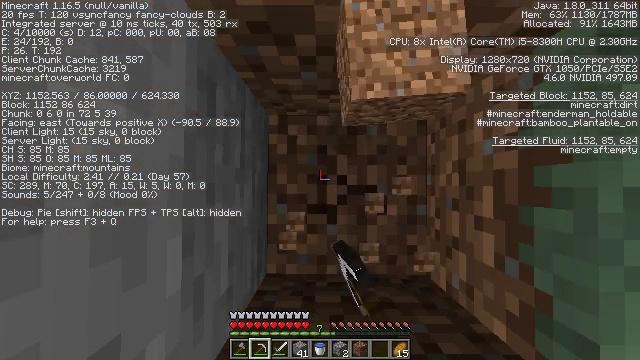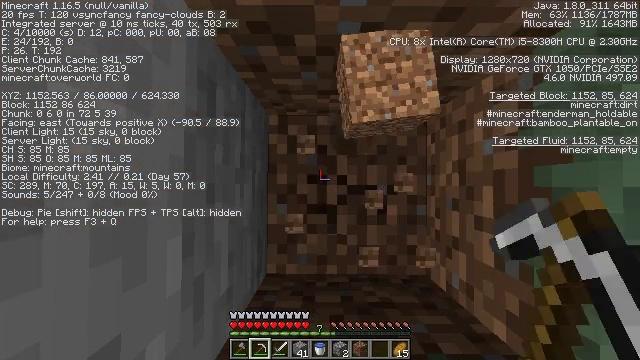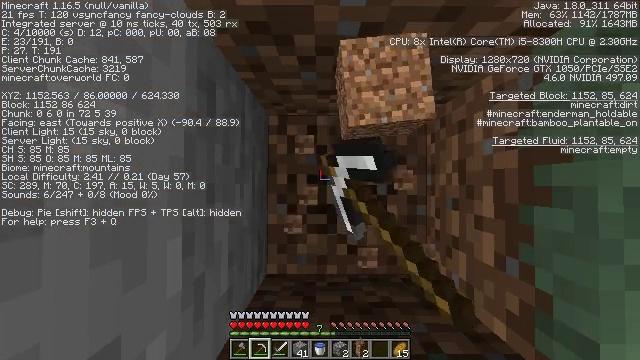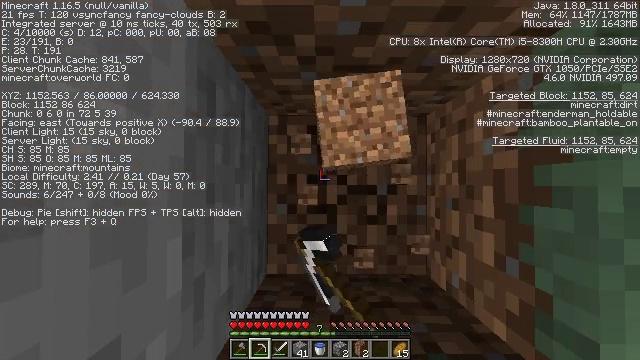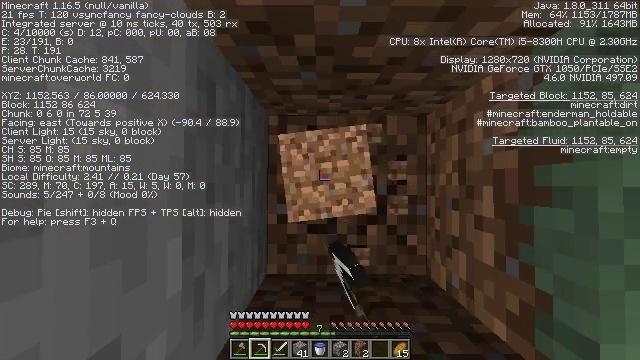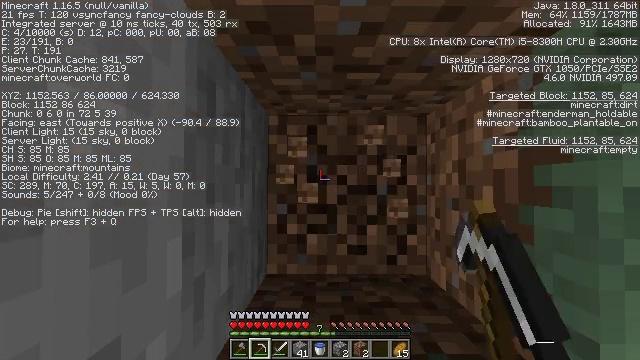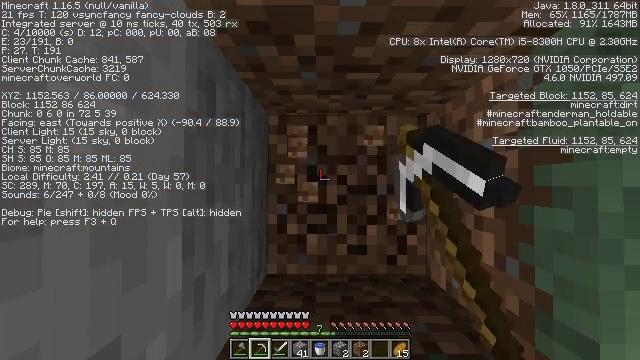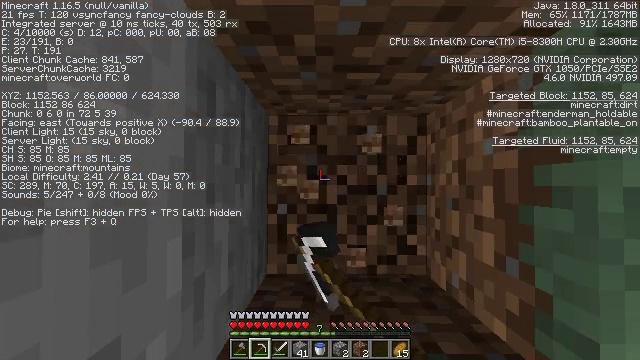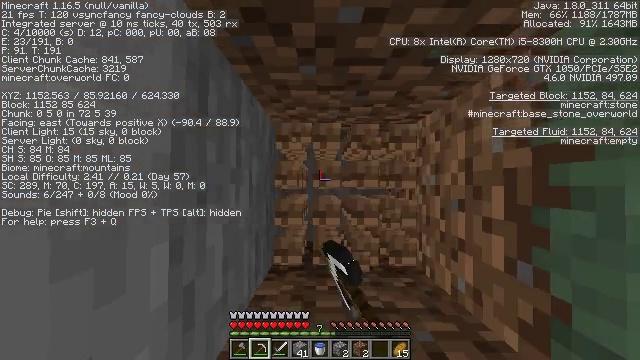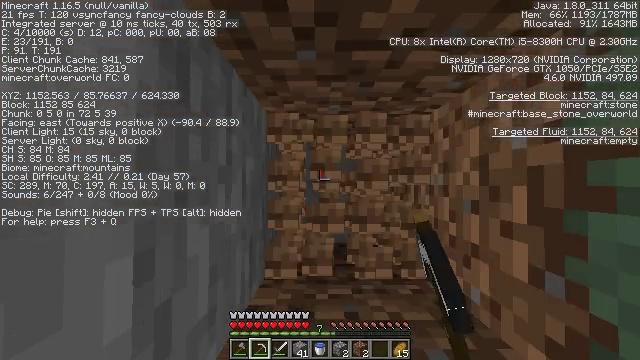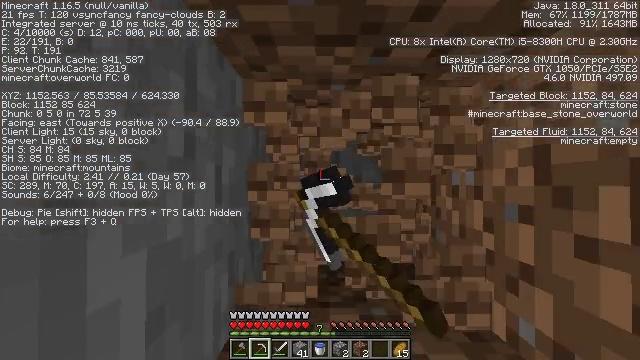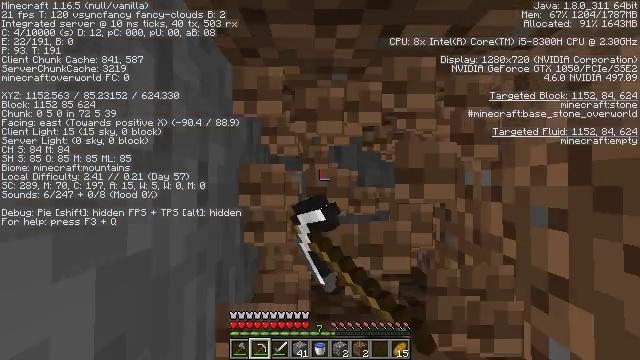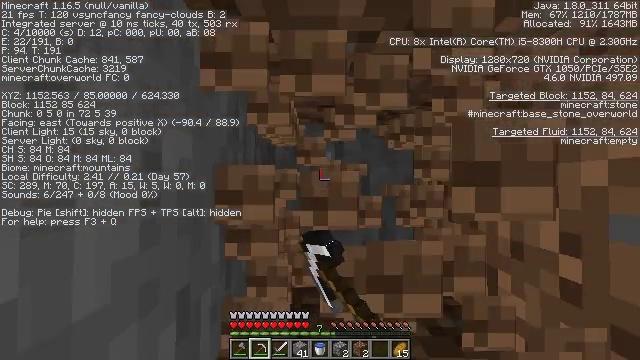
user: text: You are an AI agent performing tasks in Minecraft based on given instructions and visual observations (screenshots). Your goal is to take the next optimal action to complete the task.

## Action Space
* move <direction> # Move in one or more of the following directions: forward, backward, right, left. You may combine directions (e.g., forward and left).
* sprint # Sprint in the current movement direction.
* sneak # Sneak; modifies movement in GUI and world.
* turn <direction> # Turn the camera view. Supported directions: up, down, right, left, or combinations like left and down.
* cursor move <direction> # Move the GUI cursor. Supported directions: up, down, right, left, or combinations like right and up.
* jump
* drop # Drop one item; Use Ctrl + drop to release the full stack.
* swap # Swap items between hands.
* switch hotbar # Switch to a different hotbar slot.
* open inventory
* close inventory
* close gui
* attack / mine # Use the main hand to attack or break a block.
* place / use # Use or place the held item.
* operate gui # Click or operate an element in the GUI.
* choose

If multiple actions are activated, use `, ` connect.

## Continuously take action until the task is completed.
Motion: motion action
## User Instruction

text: Collect dirt by holding left button.
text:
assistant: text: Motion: attack / mine
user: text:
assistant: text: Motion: attack / mine
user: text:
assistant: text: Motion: attack / mine
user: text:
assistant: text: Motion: attack / mine
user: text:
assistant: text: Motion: attack / mine
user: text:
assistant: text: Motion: attack / mine
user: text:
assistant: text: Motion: attack / mine
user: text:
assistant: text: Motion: attack / mine
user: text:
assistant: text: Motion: attack / mine
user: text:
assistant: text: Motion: attack / mine
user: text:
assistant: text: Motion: attack / mine
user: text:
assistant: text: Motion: attack / mine
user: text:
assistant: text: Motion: attack / mine